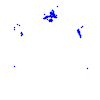
Particle: pion